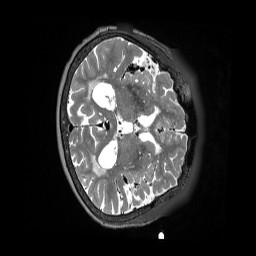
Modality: T2w
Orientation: axial
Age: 83
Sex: female